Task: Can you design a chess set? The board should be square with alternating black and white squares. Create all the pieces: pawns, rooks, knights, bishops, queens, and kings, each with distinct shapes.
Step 3844:
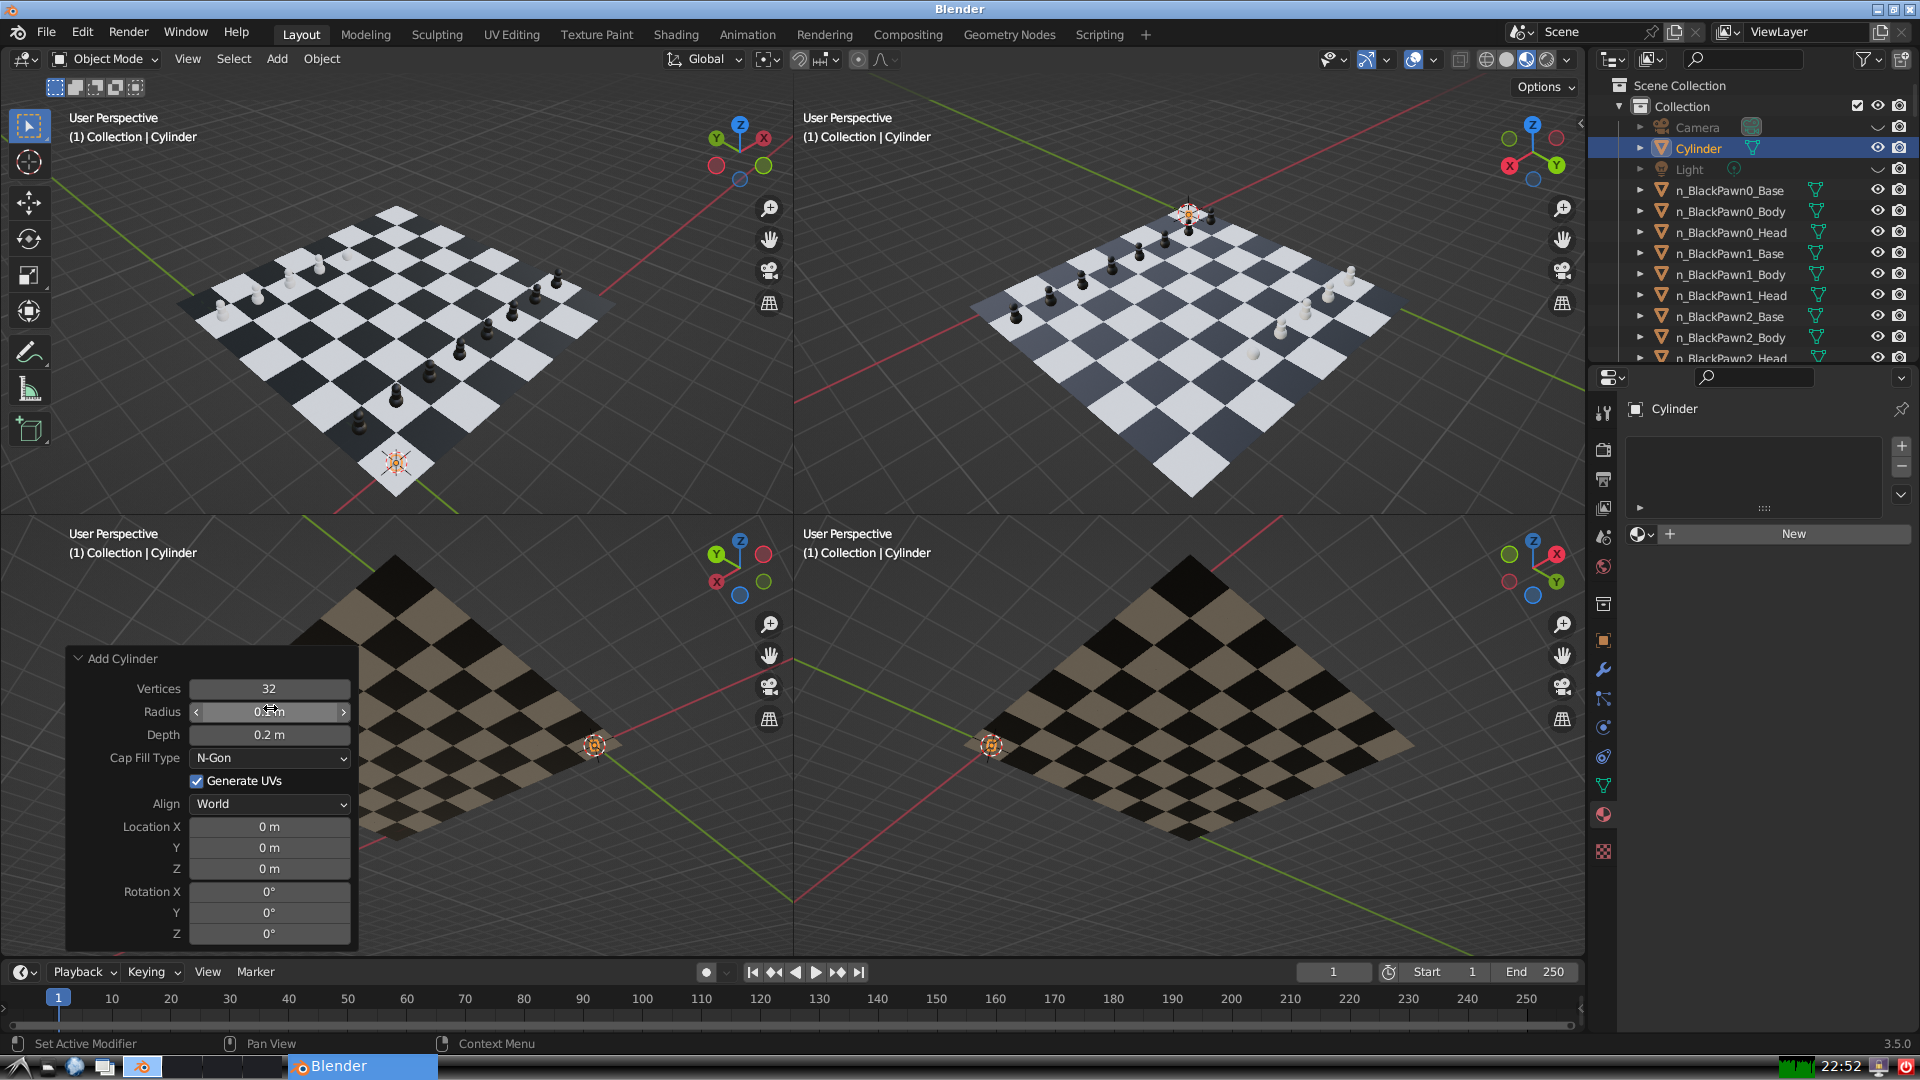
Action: click: no